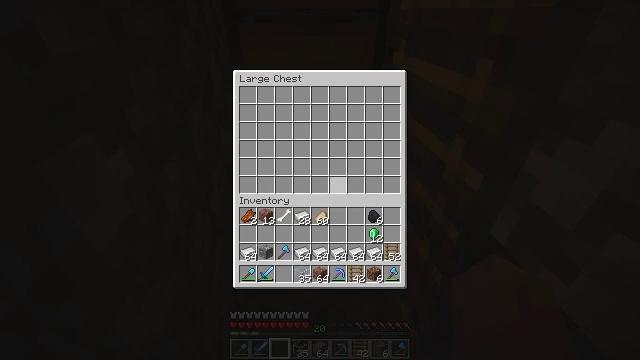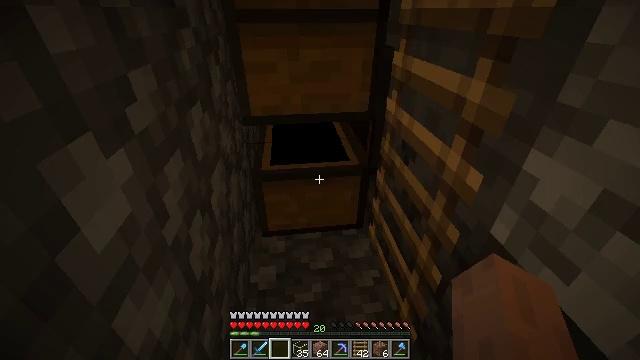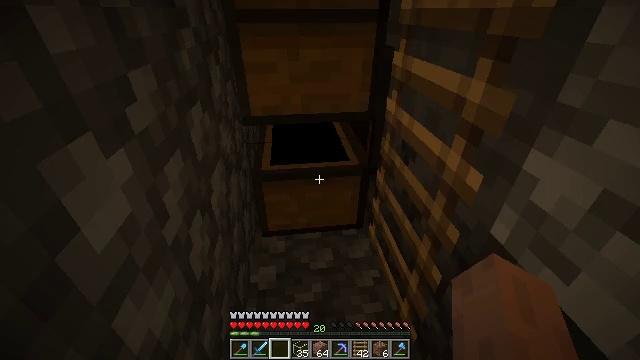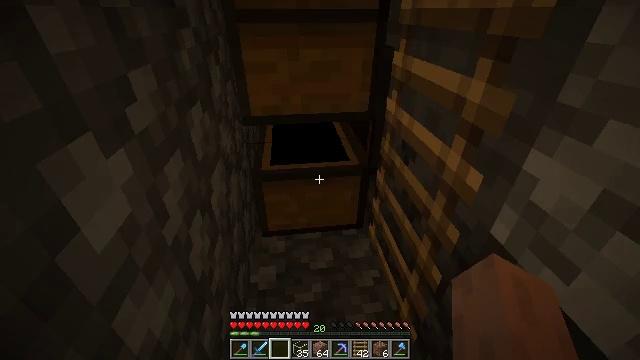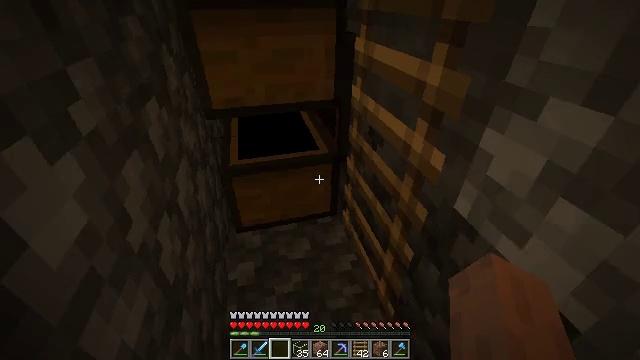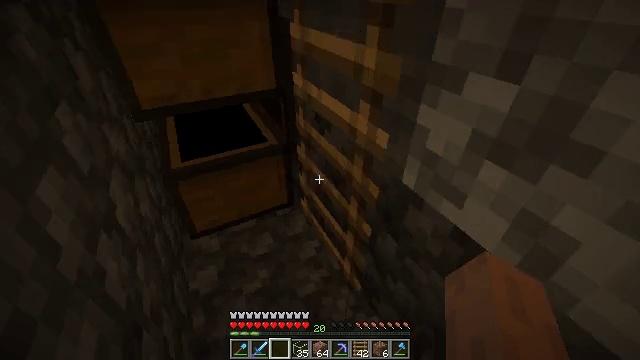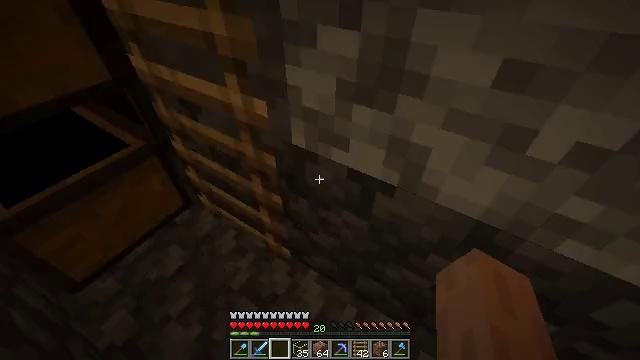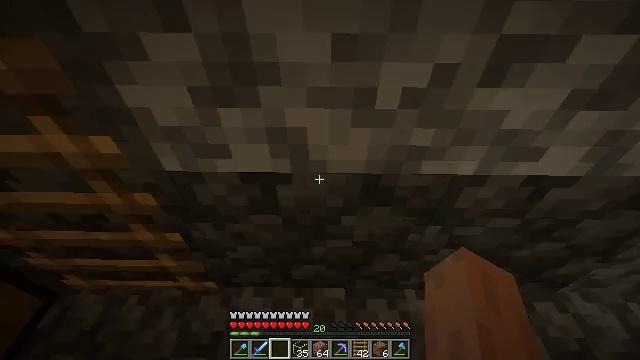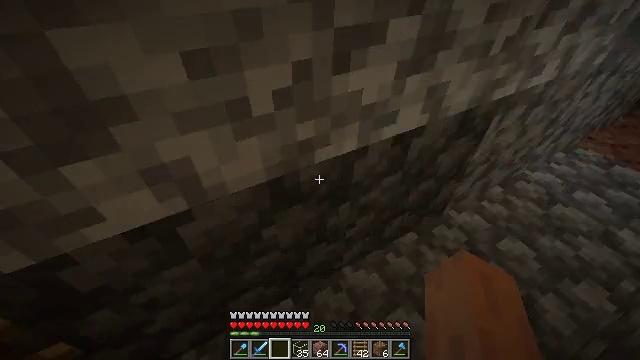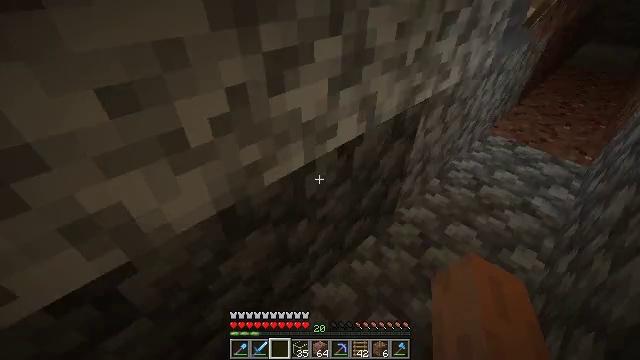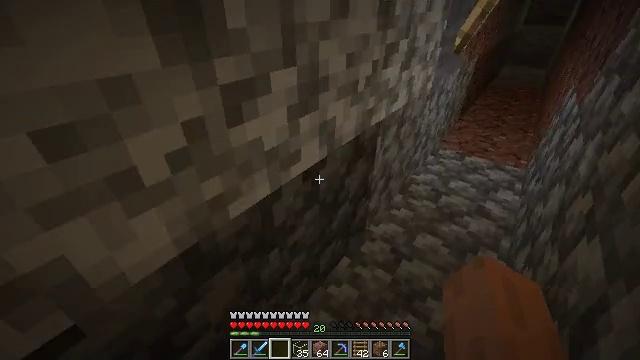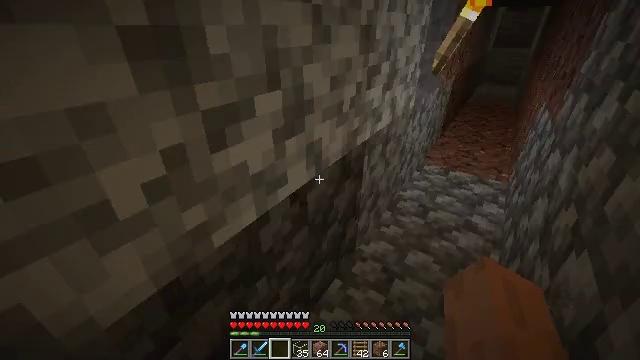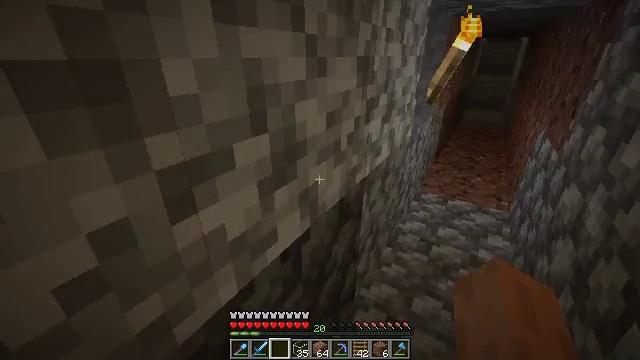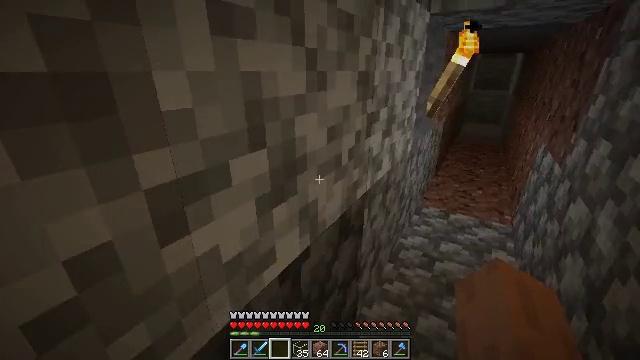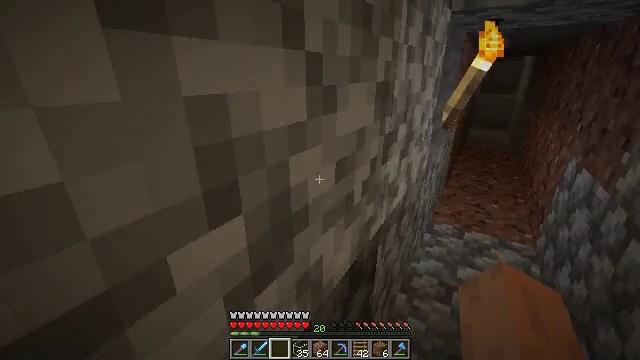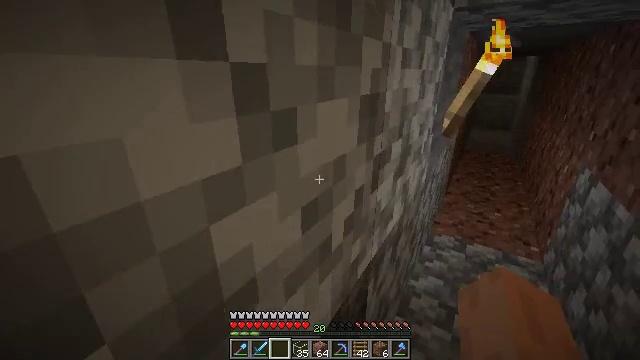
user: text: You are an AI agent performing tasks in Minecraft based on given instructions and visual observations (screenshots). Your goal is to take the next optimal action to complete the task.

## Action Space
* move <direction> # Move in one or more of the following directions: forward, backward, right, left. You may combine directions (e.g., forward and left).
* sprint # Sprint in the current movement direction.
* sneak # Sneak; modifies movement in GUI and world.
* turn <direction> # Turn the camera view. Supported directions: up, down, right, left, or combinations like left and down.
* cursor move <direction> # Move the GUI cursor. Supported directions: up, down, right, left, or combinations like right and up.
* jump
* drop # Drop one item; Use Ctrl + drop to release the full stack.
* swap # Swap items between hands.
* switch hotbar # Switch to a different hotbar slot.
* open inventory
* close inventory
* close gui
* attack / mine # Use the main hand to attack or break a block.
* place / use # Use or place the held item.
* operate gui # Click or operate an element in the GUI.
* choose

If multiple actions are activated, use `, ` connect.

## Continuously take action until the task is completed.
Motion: motion action
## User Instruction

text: Break the ladder to collect it.
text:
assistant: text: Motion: no_op
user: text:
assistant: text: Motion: close gui
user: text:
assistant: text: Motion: no_op
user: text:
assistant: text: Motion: turn right and down
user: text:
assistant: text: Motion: turn right and down
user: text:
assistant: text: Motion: turn right and down
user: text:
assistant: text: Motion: turn right and down
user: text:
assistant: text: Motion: turn right and up
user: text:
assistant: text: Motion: turn right and up
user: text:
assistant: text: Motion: turn right and up
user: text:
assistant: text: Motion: move forward, turn right and up
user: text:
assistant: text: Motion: move forward, turn right and up
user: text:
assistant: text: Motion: move forward, turn up
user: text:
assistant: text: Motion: move forward
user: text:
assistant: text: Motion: move forward
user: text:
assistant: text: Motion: move forward
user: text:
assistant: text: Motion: move forward, sprint, turn right
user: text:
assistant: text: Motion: move forward, sprint, turn right and down
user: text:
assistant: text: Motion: move forward, sprint, turn right
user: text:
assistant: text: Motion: move forward, sprint, turn right and up
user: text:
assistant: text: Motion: move forward, turn right and up
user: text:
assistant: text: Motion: move forward, turn left and up
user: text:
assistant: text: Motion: move forward, sprint, turn left
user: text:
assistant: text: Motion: move forward, sprint
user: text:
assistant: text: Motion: move forward, sprint
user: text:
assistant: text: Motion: move forward, sprint
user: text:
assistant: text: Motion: move forward, turn left
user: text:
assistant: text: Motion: move forward
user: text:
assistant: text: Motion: move forward
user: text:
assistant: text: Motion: move forward, sprint, turn right